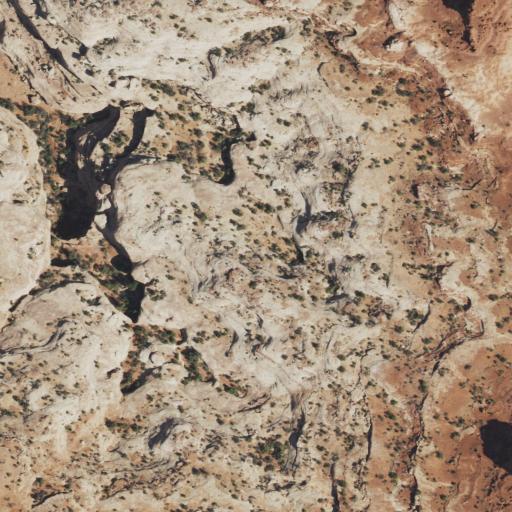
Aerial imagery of ridge(s) in Utah named Tapestry Slab containing shrub, barren land, evergreen forest, and grassland